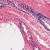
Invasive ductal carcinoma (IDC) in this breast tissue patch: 0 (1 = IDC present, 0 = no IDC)